Field crop: maize
Growth stage: 2
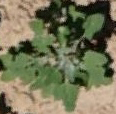
Species: chenopodium